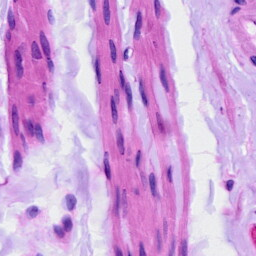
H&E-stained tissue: Ovarian